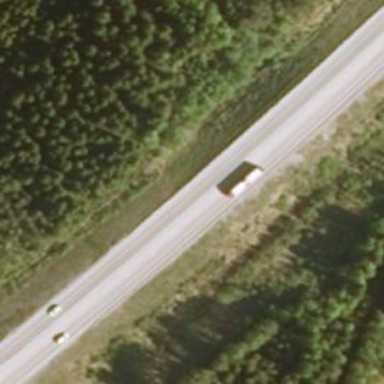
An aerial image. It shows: Asphalt road classified as trunk highway.